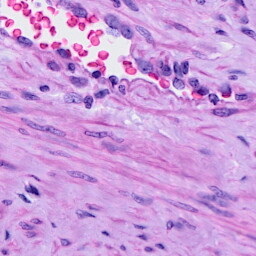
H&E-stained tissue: Cervix